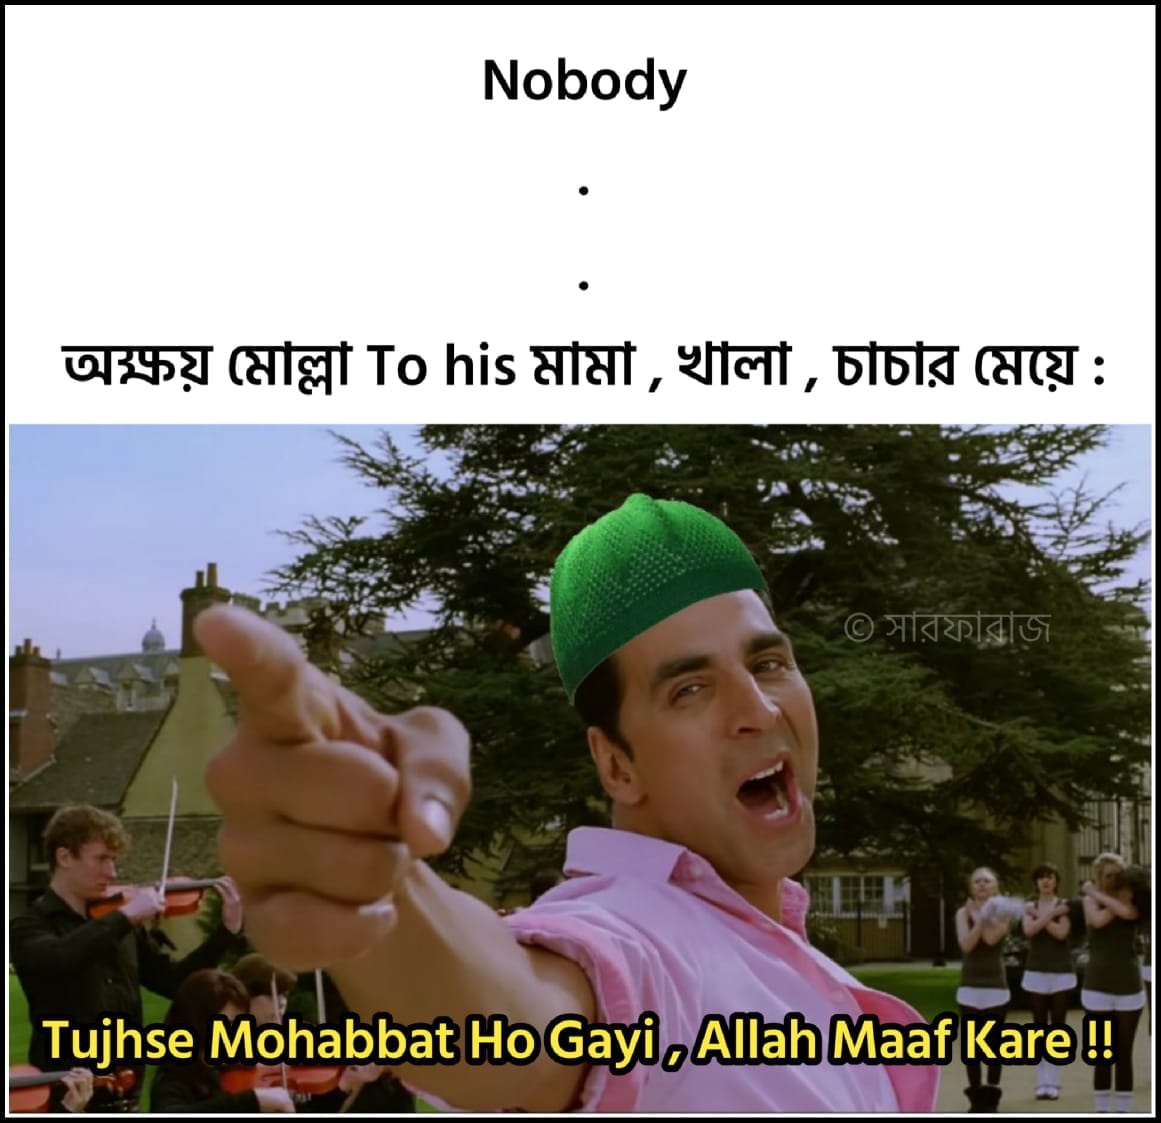
Caption: Nobody   অক্ষয় মোল্লা To his মামা  , খালা , চাচার মেয়েঃ   Tujhse Mohabbat Ho Gayi, Allah Maaf kare !!
Label: non-hate